Interaction volume radius: 10 \u00c5
Interaction volume height: 15 \u00c5
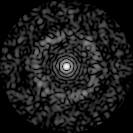
Disorder parameter: 0.8279